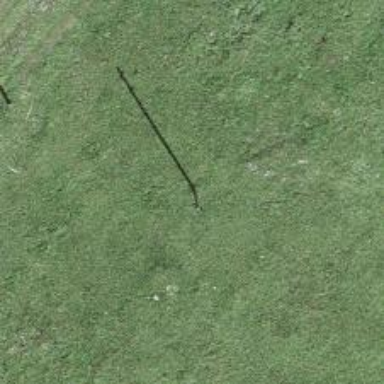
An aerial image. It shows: Power pole.